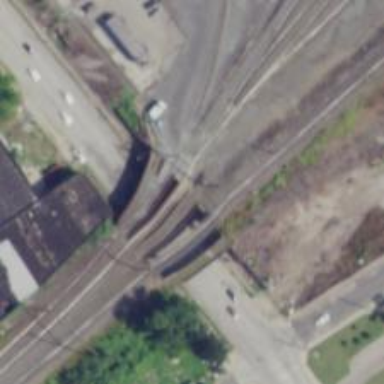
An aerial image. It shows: Abandoned railway yard.